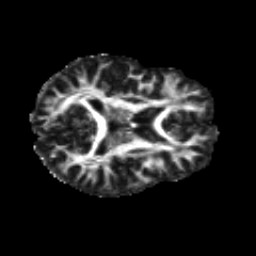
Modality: FA
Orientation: axial
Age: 23
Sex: male
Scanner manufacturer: siemens
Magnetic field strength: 3 T
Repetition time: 8.8 s
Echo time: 0.085 s